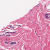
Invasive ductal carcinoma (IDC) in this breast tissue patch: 0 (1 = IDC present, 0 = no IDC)